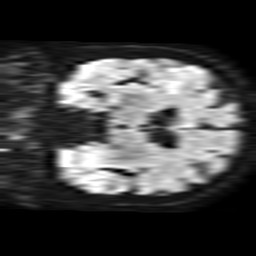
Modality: TRACE
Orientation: coronal
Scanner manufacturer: philips
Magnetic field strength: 1.5 T
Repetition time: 3.393 s
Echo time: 0.06922 s